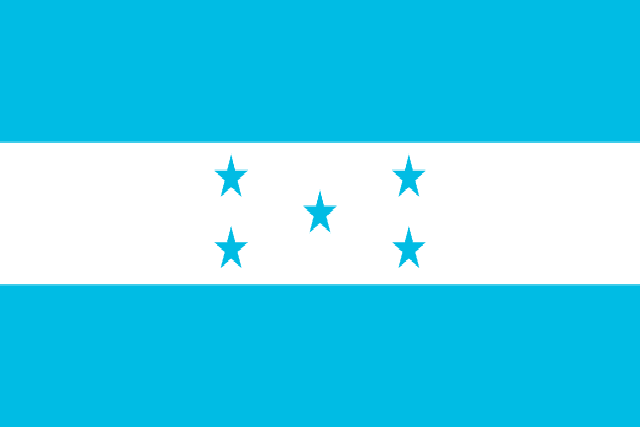
Country: Honduras
Country code: hn